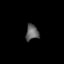
Tissue: prostate
Cell type: Epithelial cells
Senescence score: 0.2828
Nuclear area (px): 193
Mean DAPI intensity: 100.482